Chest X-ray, AP view. Patient: 14 years old, sex M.
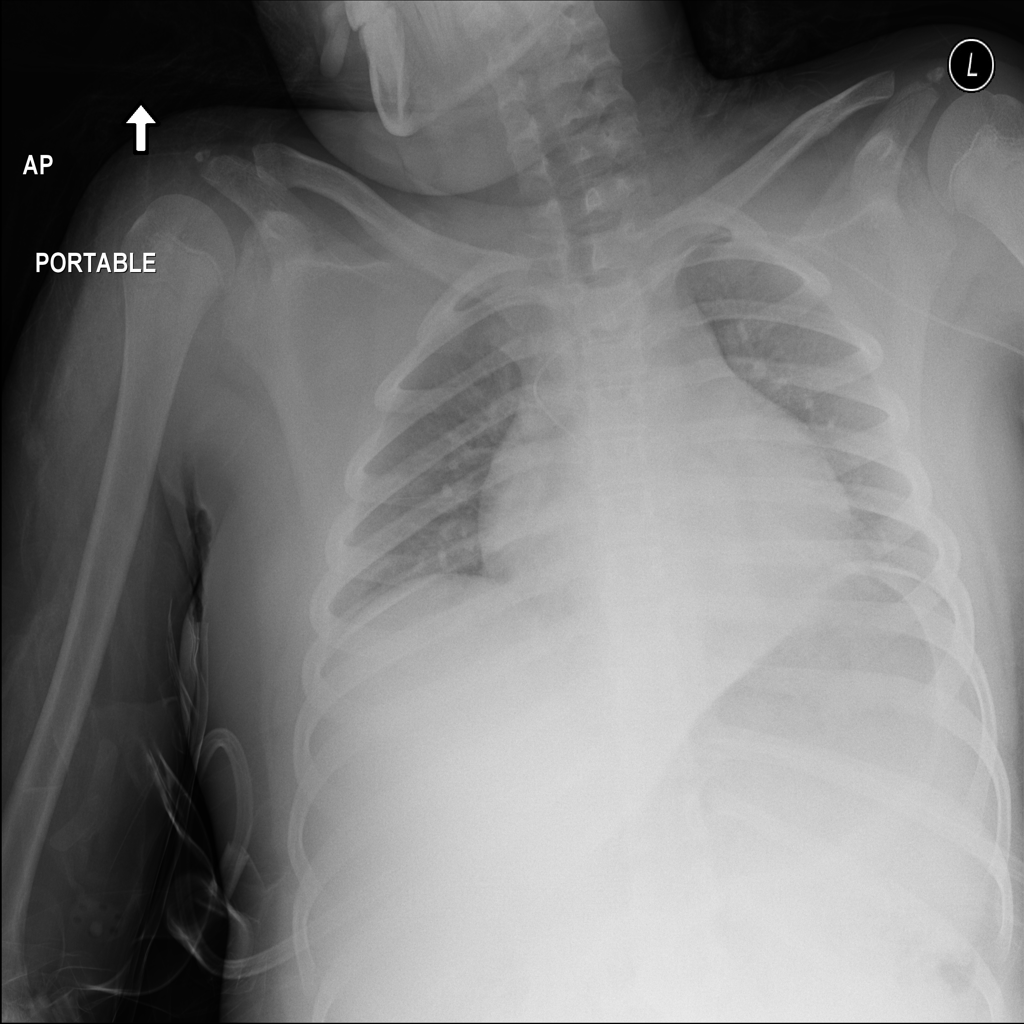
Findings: No Finding